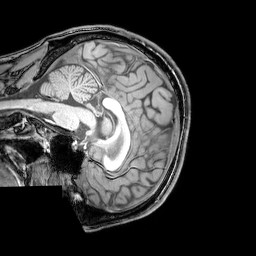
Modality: T1w
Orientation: sagittal
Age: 20
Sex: male
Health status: healthy
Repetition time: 0.081 s
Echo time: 0.037 s